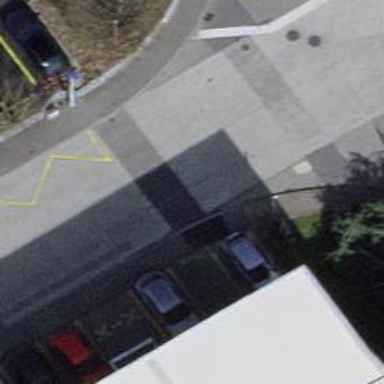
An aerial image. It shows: Zebra crossing on the road.